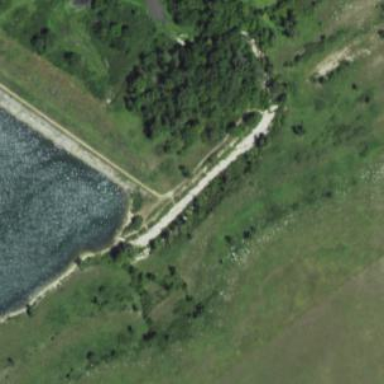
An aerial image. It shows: Dam along waterway.